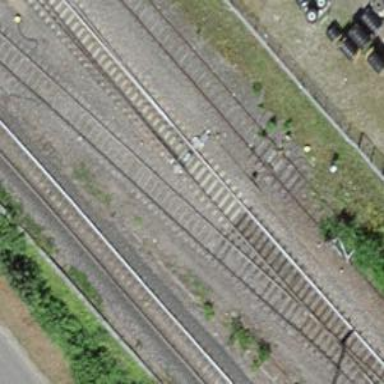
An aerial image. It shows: Single railway track.